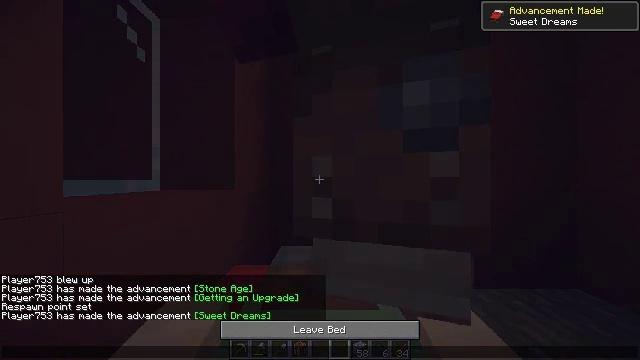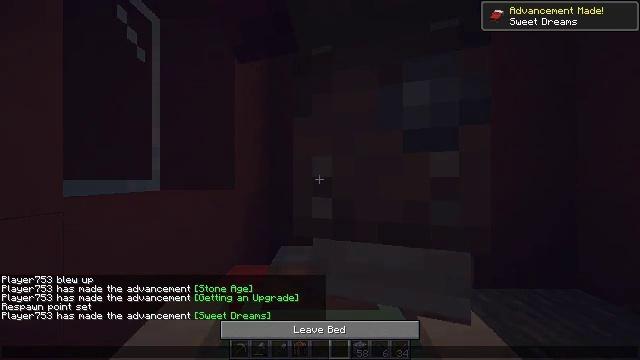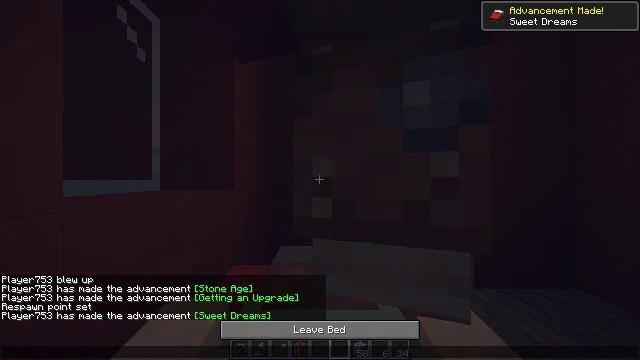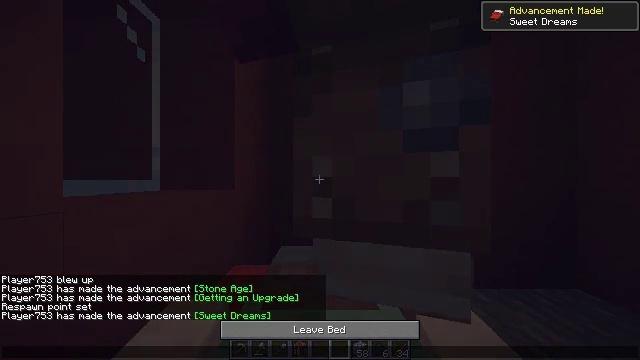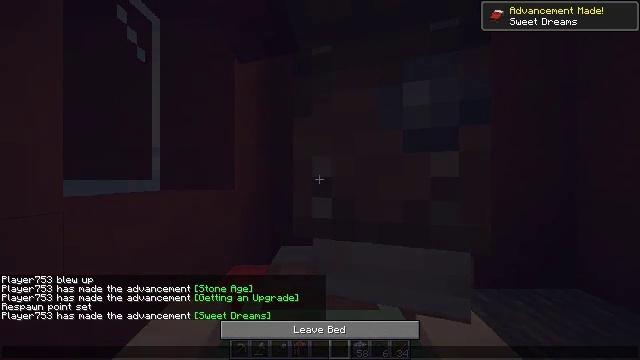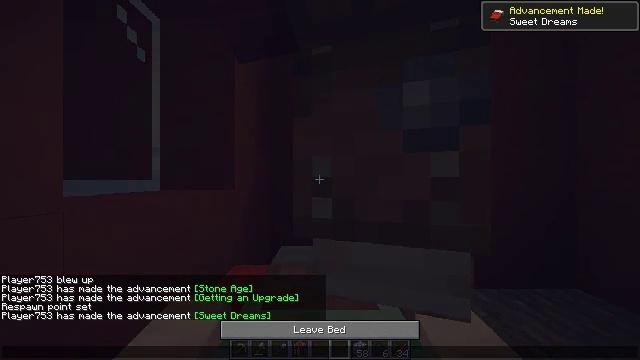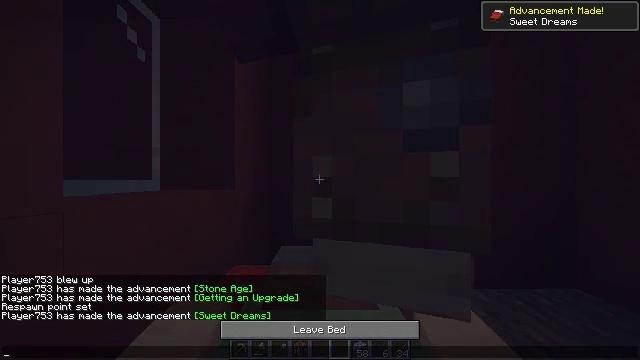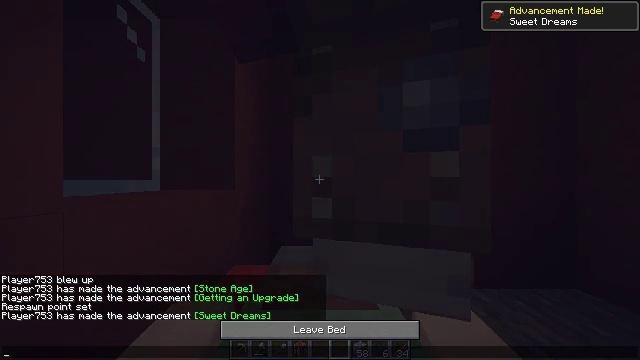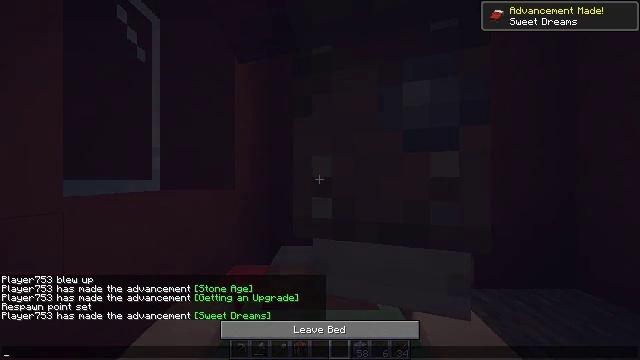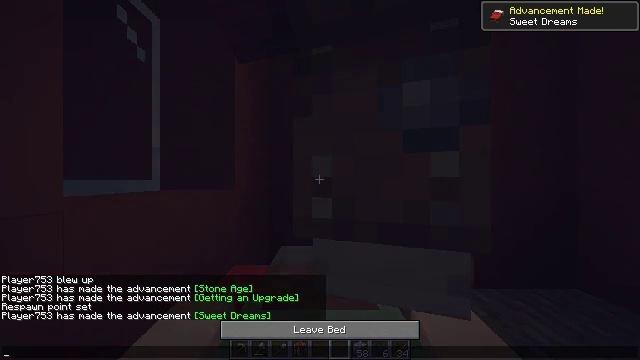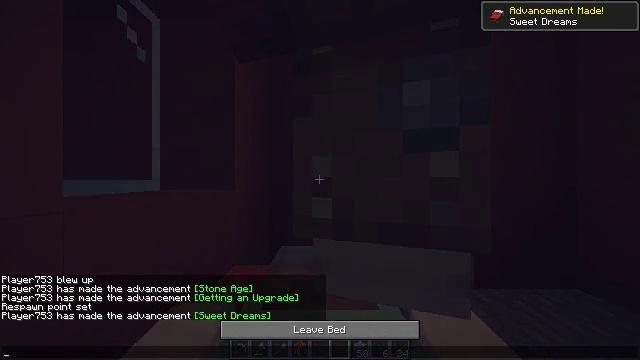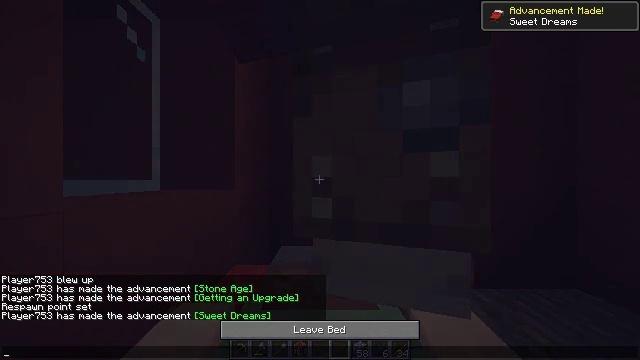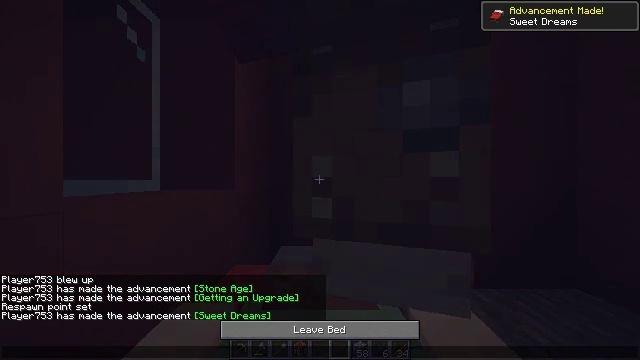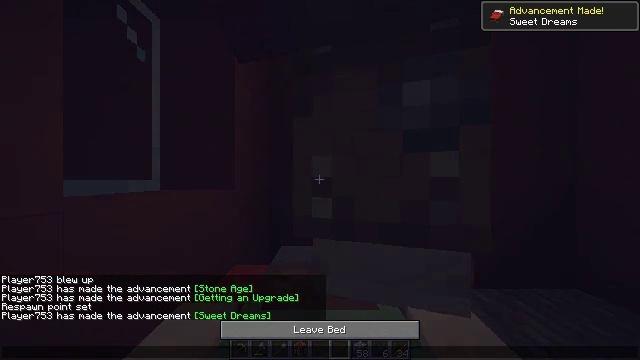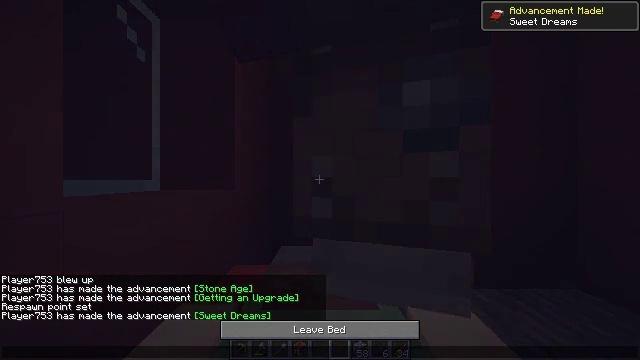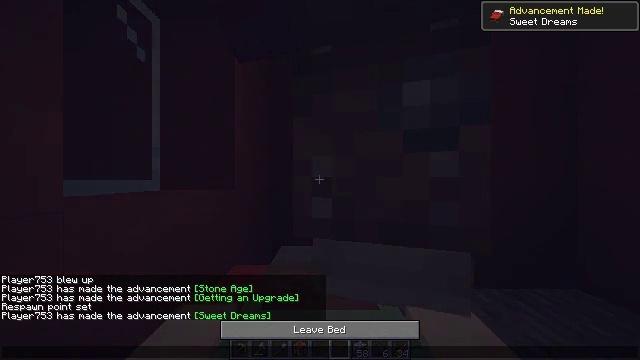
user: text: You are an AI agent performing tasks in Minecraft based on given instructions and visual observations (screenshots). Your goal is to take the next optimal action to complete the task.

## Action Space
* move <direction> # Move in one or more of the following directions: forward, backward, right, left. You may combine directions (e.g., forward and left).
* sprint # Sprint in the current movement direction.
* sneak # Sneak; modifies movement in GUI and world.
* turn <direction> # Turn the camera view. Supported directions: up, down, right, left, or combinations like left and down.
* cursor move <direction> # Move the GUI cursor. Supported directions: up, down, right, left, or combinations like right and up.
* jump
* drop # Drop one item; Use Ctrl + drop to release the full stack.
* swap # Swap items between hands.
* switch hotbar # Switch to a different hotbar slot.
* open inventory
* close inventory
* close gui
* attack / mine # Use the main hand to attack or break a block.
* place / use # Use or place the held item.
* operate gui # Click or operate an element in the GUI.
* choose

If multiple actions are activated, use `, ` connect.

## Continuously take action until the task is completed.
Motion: motion action
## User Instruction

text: Left click to break the red bed.
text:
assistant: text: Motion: no_op
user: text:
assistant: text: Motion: no_op
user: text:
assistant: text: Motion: no_op
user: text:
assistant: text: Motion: no_op
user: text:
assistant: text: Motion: no_op
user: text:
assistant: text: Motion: no_op
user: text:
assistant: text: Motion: no_op
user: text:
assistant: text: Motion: no_op
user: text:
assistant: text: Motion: no_op
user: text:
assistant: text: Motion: no_op
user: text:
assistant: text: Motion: no_op
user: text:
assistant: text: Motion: no_op
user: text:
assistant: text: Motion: no_op
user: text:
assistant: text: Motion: no_op
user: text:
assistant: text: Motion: no_op
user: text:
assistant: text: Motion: no_op
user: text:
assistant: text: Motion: no_op
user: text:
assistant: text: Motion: no_op
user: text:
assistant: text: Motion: no_op
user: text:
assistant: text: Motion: no_op
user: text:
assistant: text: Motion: cursor move left and up
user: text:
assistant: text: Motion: cursor move left and down
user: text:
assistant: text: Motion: no_op
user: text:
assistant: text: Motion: no_op
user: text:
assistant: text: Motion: no_op
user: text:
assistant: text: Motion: no_op
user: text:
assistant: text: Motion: no_op
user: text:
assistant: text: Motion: no_op
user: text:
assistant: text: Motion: no_op
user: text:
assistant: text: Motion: no_op